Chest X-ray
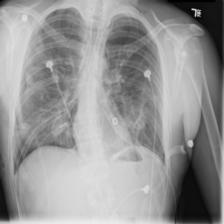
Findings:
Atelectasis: negative
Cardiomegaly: negative
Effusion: negative
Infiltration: positive
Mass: negative
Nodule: positive
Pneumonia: negative
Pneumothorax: negative
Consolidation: negative
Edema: negative
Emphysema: positive
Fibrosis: negative
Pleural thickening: negative
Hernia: negative